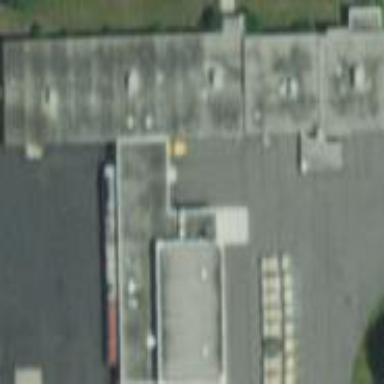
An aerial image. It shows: Building.